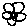
Label: flower